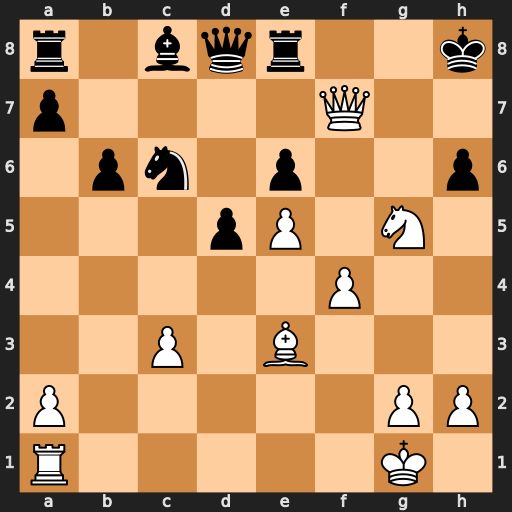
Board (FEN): r1bqr2k/p4Q2/1pn1p2p/3pP1N1/5P2/2P1B3/P5PP/R5K1
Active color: w
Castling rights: -
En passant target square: -
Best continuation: Qh7#